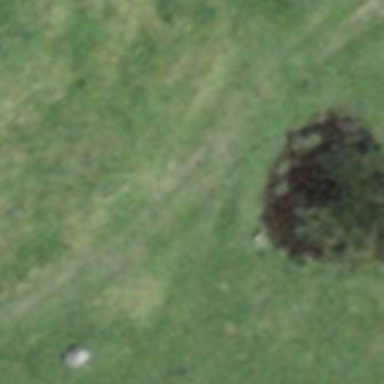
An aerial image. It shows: Grassy track.